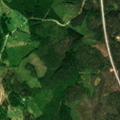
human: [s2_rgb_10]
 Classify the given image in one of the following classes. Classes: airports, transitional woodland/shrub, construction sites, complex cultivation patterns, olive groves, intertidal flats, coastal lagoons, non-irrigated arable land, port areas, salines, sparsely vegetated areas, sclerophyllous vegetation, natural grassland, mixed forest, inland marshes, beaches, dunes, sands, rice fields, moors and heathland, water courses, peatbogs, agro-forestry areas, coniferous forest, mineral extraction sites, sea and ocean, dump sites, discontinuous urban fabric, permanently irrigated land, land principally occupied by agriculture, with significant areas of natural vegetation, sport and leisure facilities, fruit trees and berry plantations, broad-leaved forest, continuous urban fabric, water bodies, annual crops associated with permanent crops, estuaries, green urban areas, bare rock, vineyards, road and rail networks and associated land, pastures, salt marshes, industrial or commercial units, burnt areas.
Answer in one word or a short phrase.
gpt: coniferous forest, mixed forest, transitional woodland/shrub